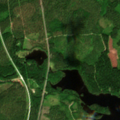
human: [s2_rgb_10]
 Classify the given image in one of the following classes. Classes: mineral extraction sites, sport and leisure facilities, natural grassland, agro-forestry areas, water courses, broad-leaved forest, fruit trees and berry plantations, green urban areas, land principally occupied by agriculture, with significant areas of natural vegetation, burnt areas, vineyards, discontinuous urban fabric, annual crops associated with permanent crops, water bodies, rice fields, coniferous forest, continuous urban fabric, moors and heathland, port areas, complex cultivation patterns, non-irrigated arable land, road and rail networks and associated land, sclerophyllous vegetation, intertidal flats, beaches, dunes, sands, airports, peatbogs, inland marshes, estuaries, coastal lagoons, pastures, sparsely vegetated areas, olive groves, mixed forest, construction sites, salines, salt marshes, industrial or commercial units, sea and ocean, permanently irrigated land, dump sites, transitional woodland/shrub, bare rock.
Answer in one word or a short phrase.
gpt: coniferous forest, water bodies